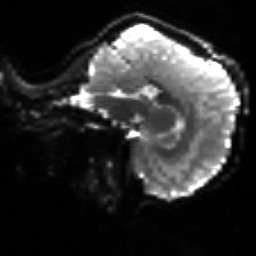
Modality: sbref
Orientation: sagittal
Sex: male
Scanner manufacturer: siemens
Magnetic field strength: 3 T
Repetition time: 5 s
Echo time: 0.071 s